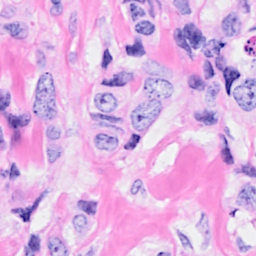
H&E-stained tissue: Breast